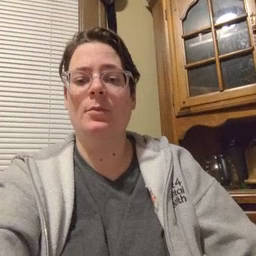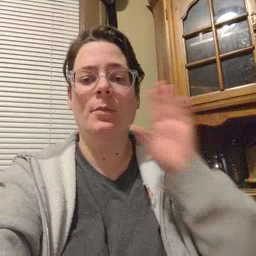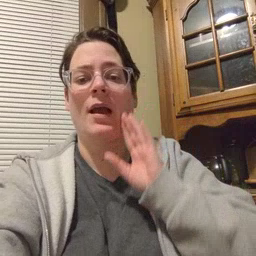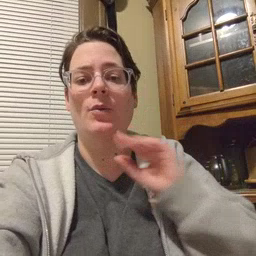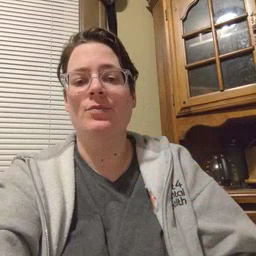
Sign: brown